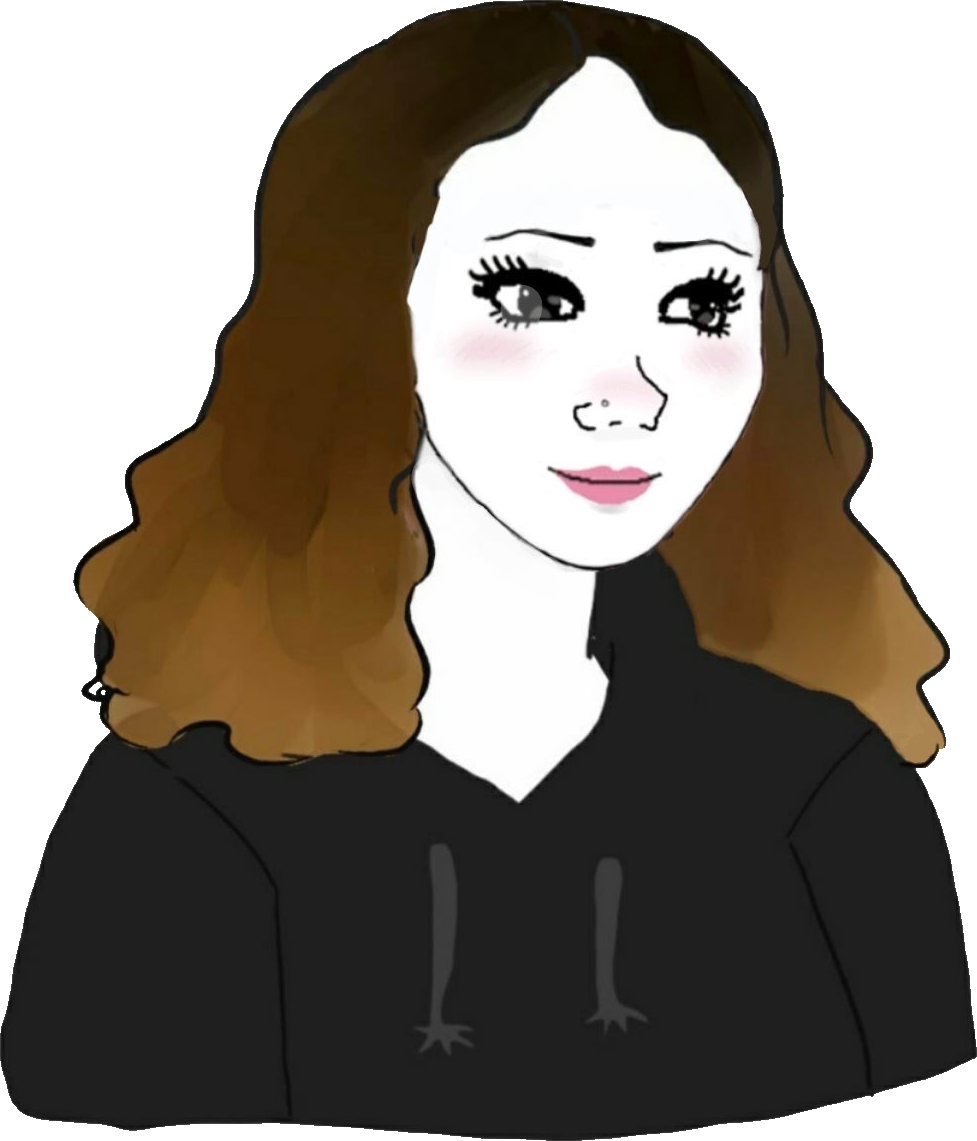
Label: 5_Doomer_Girl